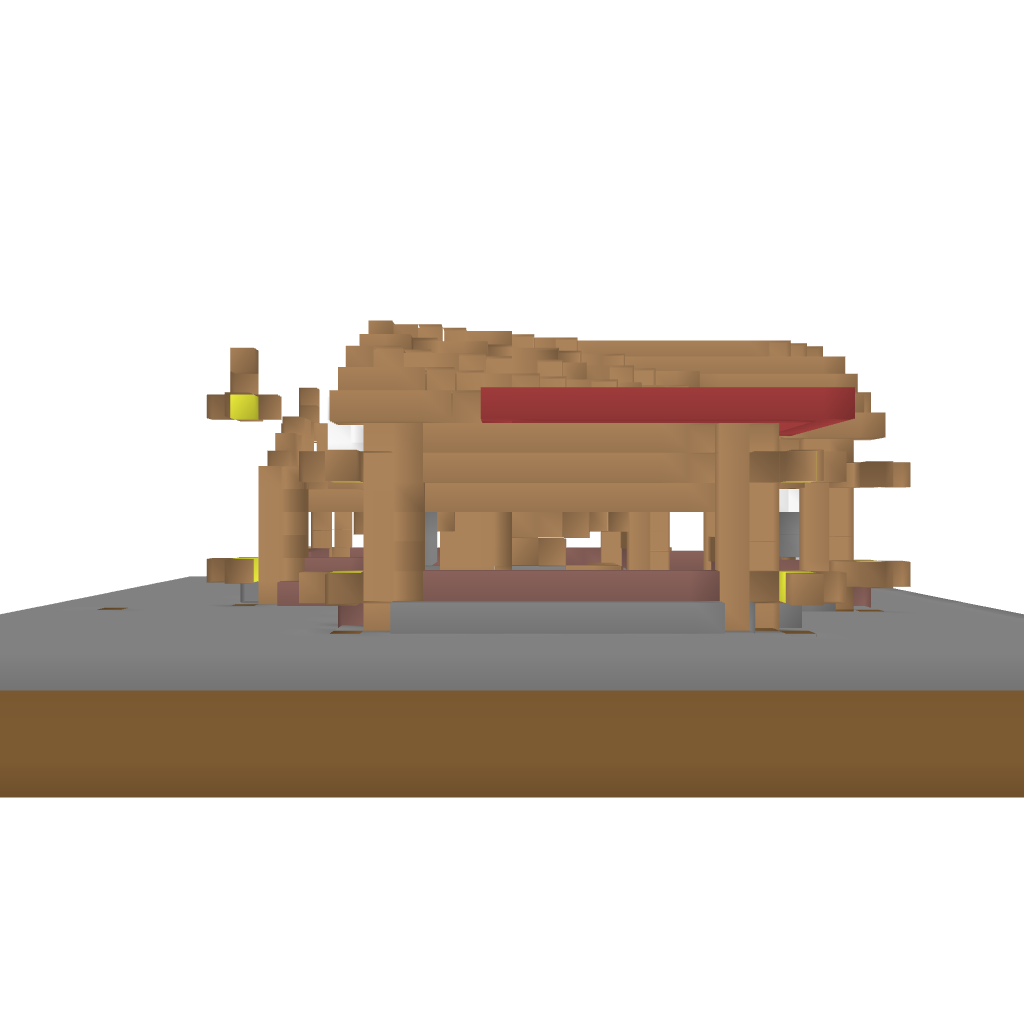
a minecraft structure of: Luxury House bad low quality